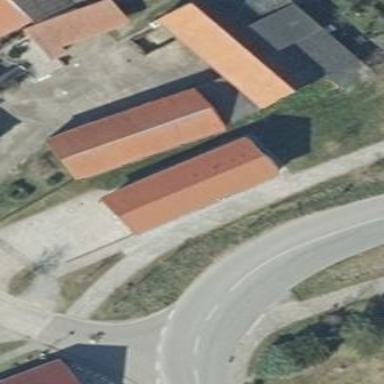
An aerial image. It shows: Fire station with gabled roof.